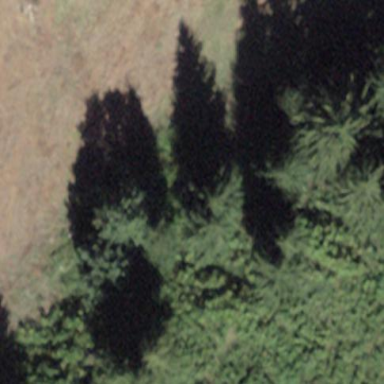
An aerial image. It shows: Forest area.